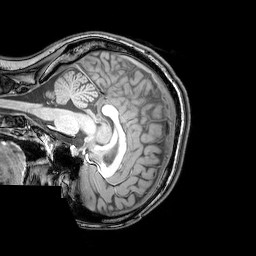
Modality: T1w
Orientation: sagittal
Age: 23
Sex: female
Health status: healthy
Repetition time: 0.081 s
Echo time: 0.037 s